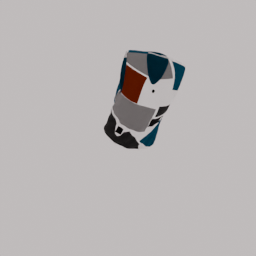
Label: people